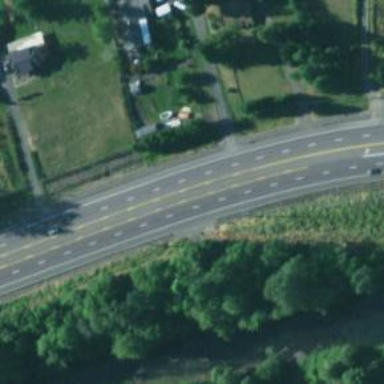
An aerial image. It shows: Asphalt trunk highway classified as expressway.